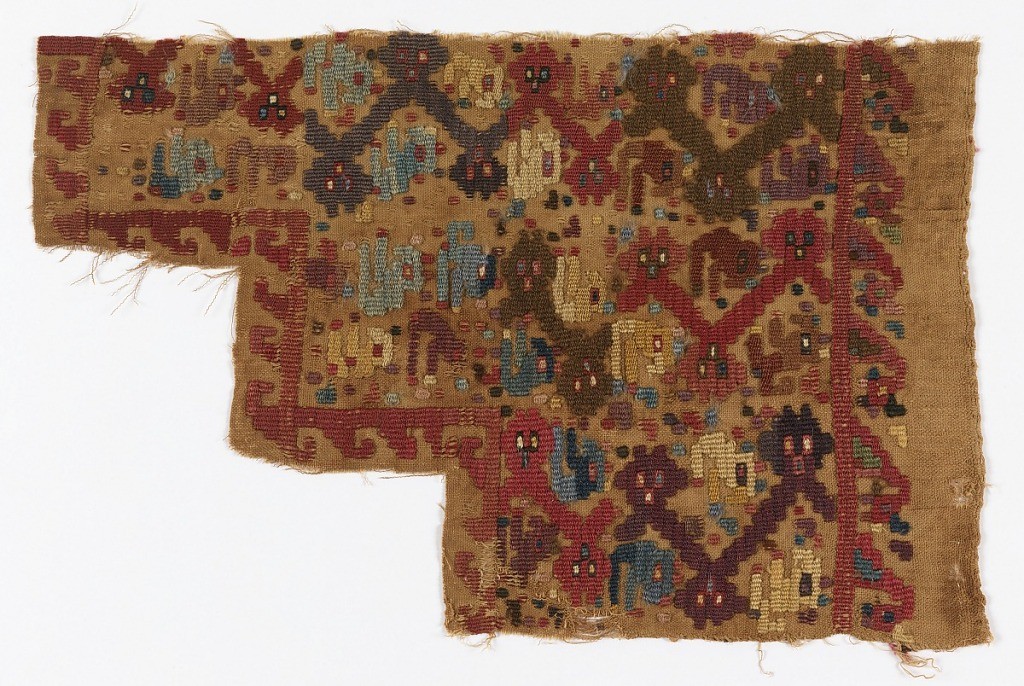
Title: Fragment
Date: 12th–14th century
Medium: cotton, wool Technique: plain weave with discontinuous supplementary weft patterning (brocaded)
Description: Fragment, irregularly cut, showing small-scale highly abstract polychrome pattern of cats, geometric shapes and dots on buff ground. Ground is of tightly S-spun undyed weft which is used only where color is needed, interlacing back and forth in color area with "weft onlay" since pattern weft does not enter teh shed of the ground weft. Loom ending at top of fragment, one selvage on right side.